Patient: sex M, age 58
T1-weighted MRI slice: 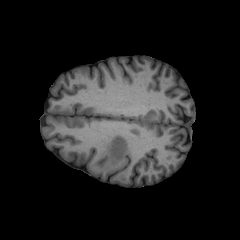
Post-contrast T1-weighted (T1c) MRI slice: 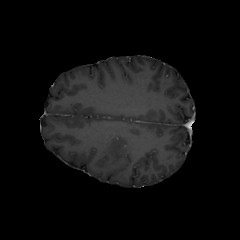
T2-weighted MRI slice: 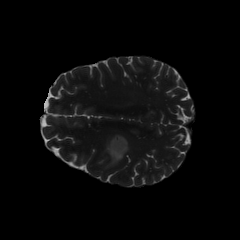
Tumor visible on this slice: yes
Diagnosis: Glioblastoma, IDH-wildtype
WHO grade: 4